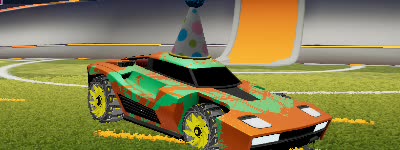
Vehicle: breakout